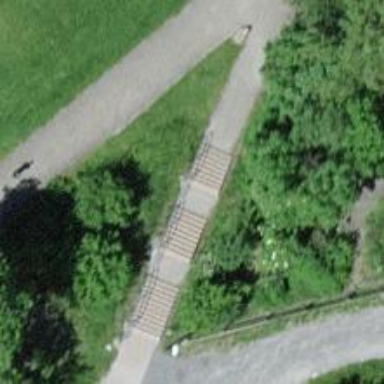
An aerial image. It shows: Road with steps.